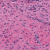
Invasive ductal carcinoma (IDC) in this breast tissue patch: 0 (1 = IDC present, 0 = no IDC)